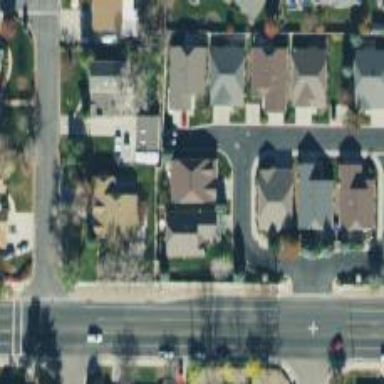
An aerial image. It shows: Residential road with sidewalk on the left side.